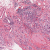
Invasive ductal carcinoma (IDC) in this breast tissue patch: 1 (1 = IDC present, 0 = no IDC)